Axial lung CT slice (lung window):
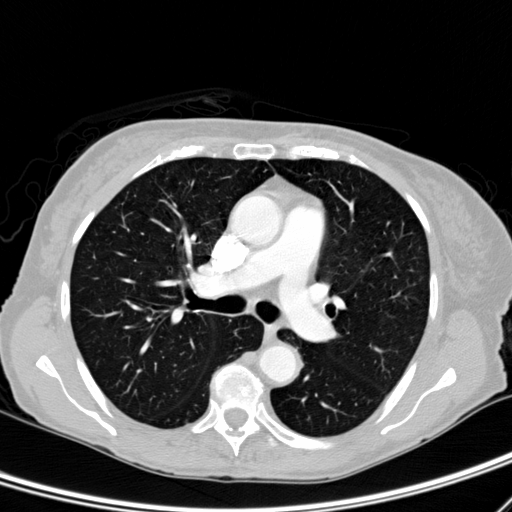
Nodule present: no